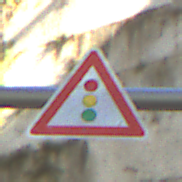
Verkehrszeichen: Lichtzeichenanlage
Umgebung: Outdoor, Urban
Tageszeit: Midday
Wetter: Clear
Licht: Natural
Jahreszeit: NotSpecified
Kontrast: LowContrast